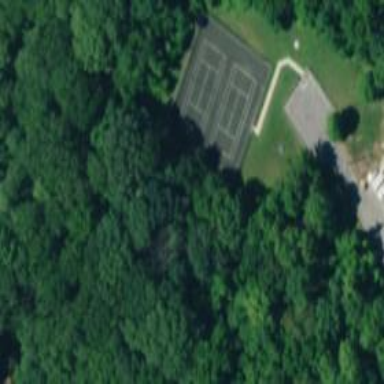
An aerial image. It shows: Tennis court on pitch.